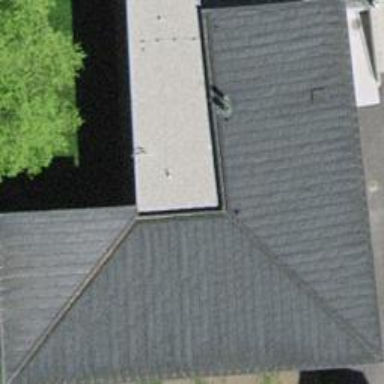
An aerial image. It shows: Building with skillion roof in dark grey color.